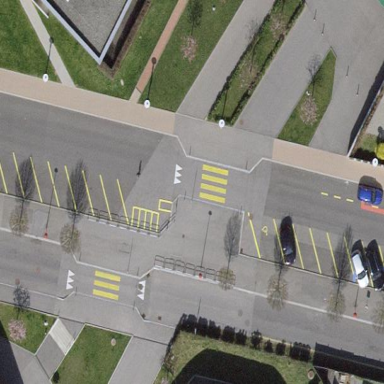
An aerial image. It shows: Parking area with surface.